Field crop: tomato
Growth stage: 1
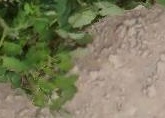
Species: tomato